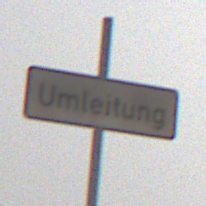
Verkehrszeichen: Umleitungsankuendigung
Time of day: MorningAfternoon
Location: Outdoor (Nature)
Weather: PartlyCloudy
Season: NotSpecified
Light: Natural